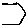
Label: hexagon